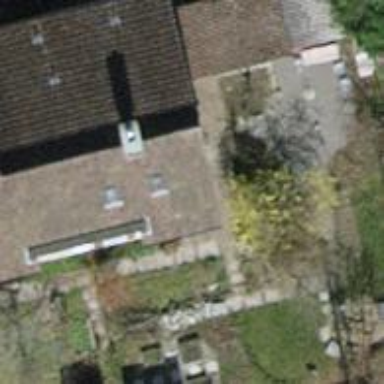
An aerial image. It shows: Semi-detached house with gabled roof.